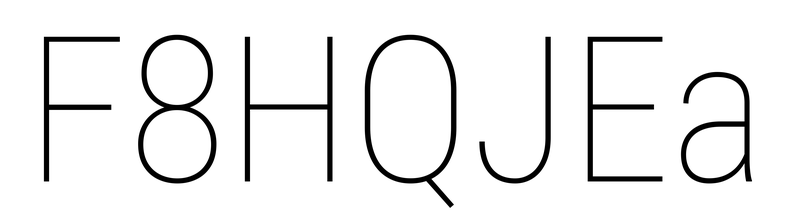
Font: Roboto_Condensed_Thin